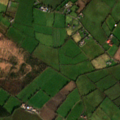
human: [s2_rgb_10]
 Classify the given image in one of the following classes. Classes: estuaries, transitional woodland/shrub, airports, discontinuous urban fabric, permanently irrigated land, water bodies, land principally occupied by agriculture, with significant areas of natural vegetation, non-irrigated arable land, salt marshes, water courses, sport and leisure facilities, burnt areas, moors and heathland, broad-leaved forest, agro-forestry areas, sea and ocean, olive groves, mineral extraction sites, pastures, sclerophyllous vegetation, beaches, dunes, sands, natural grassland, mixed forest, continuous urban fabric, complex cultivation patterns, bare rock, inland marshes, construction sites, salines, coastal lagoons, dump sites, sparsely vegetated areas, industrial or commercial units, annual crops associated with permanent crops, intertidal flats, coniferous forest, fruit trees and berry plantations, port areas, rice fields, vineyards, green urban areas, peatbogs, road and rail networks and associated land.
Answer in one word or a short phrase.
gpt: pastures, mixed forest